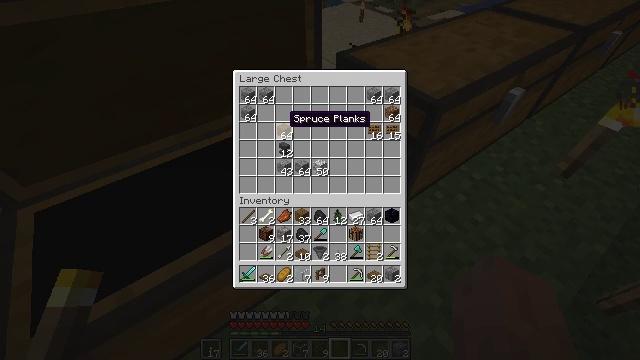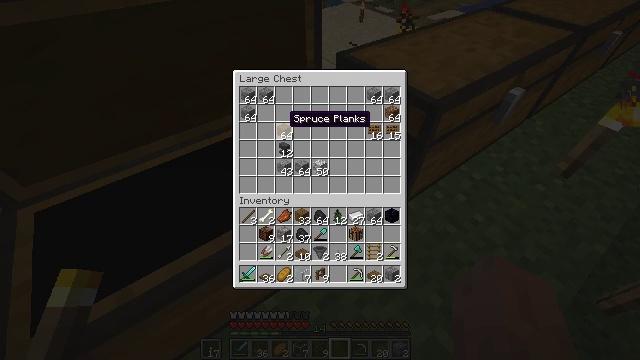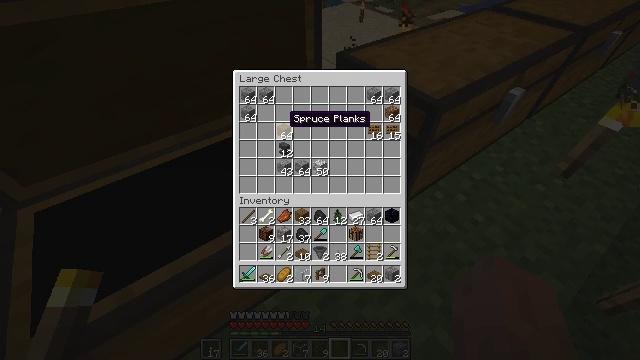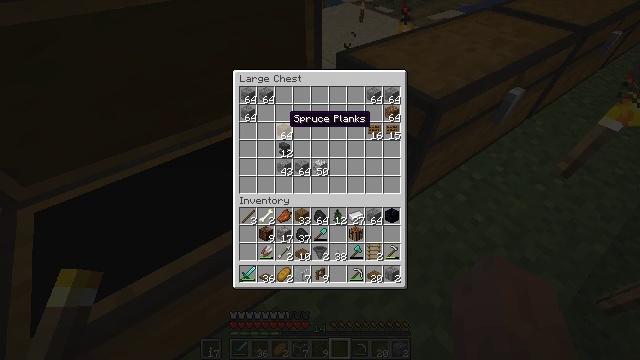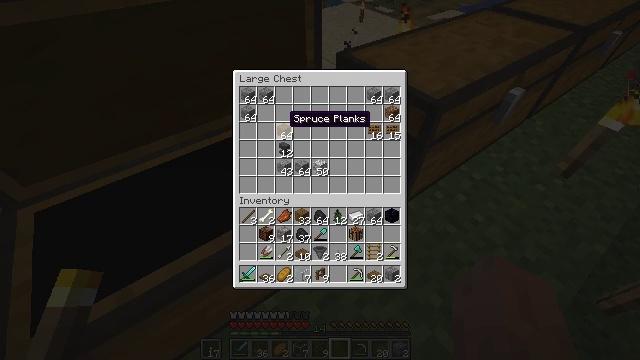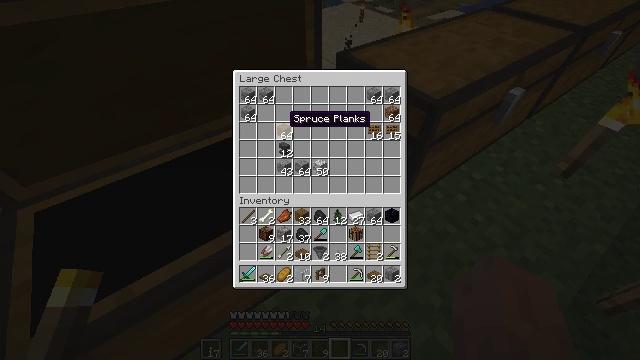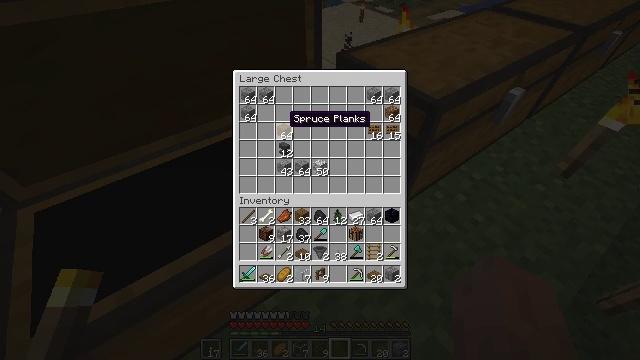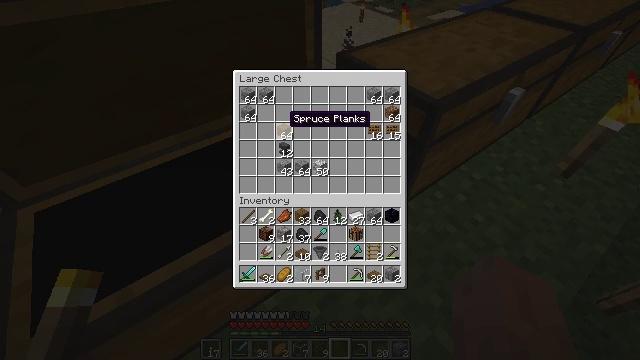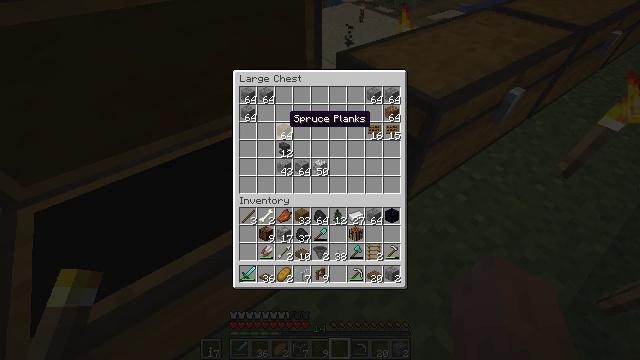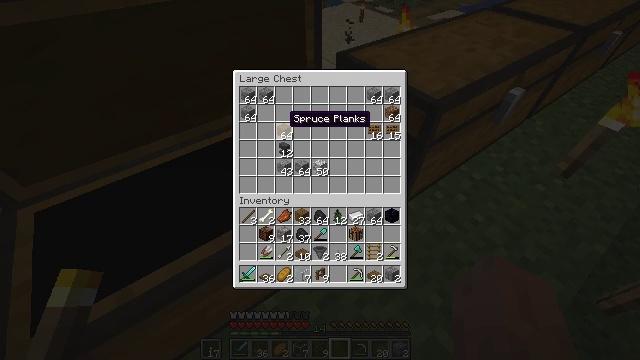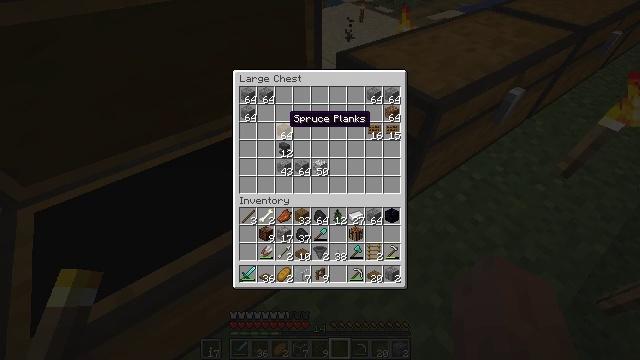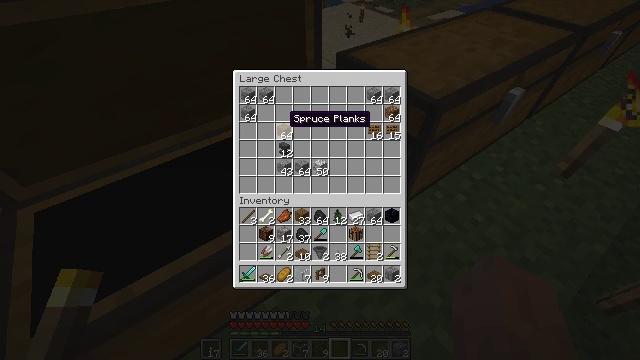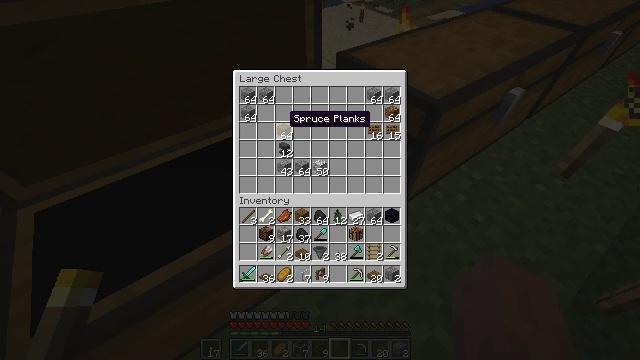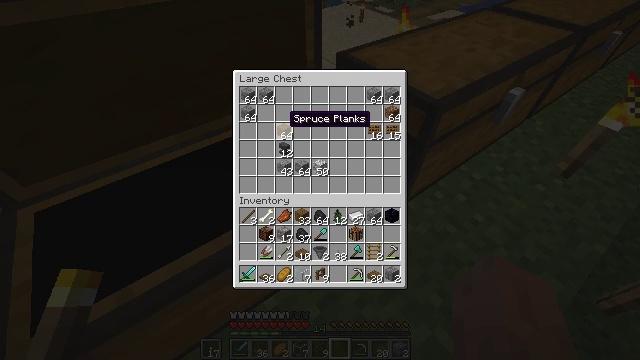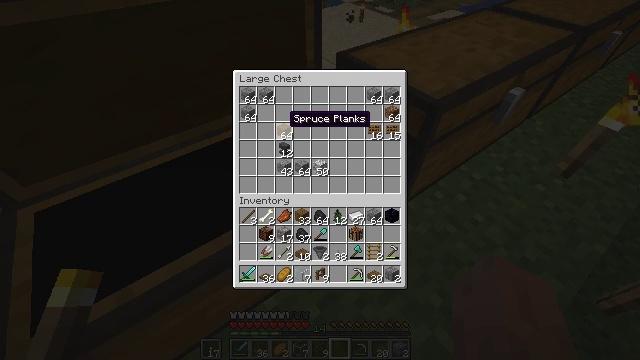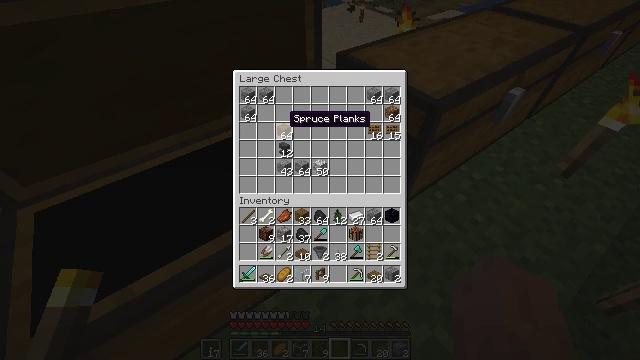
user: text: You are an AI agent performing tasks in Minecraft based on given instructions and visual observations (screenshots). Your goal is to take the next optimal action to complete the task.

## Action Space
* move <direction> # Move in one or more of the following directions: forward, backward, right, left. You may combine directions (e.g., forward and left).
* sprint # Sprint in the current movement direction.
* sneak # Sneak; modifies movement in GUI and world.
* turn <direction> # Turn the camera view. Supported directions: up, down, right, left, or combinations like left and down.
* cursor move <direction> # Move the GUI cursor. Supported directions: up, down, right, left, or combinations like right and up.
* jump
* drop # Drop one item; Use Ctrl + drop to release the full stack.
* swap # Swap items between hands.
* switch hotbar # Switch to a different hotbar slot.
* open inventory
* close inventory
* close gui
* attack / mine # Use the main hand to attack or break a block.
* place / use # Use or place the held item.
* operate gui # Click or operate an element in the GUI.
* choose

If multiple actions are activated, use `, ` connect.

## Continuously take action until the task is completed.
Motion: motion action
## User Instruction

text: Create stone brick stairs using the crafting table.
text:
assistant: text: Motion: no_op
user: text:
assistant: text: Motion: no_op
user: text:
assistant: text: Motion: no_op
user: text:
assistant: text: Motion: no_op
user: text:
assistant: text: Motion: no_op
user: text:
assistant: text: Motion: no_op
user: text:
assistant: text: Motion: no_op
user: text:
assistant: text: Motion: no_op
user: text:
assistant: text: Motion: no_op
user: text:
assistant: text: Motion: no_op
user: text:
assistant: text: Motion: no_op
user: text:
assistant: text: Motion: no_op
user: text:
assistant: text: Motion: no_op
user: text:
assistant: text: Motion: no_op
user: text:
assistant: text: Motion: no_op
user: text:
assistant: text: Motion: no_op
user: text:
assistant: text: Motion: no_op
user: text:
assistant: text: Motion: no_op
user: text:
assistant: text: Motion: no_op
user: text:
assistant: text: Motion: no_op
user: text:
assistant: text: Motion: no_op
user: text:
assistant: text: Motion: no_op
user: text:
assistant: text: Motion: no_op
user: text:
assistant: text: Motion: no_op
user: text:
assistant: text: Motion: no_op
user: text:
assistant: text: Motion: no_op
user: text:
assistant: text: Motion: no_op
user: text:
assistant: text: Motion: no_op
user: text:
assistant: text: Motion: no_op
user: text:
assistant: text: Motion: no_op